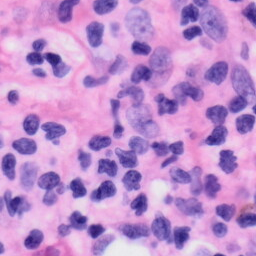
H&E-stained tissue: Skin